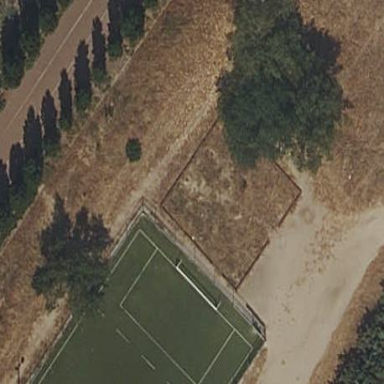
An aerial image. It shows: Dog park for leisure land.